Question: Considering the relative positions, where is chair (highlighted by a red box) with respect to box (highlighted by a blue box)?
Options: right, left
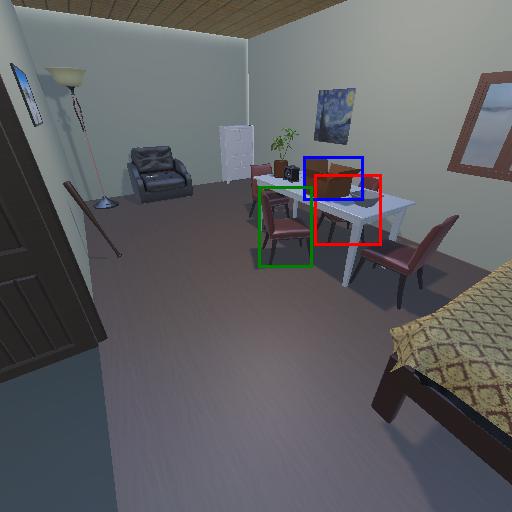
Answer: right